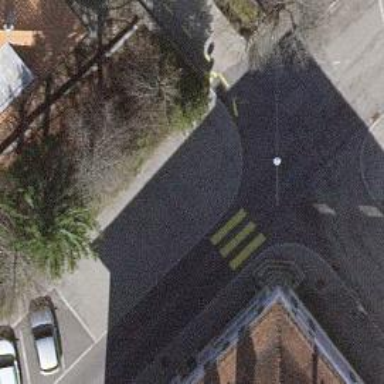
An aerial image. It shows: Uncontrolled zebra crossing with zebra markings.